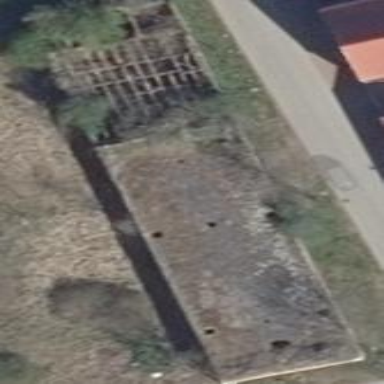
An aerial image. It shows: Ruins of building.